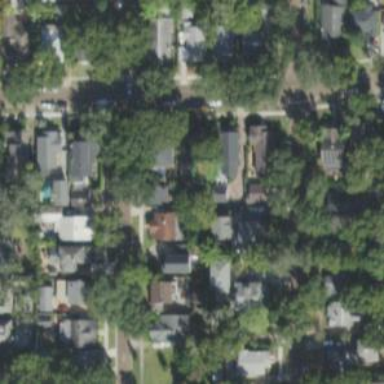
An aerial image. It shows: Neighborhood.